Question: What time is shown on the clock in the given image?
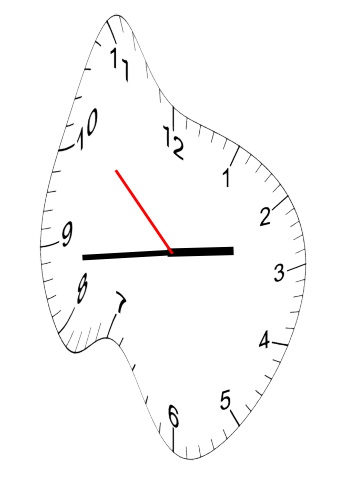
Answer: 02:43:52